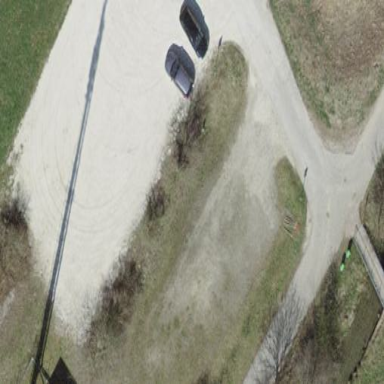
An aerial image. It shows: Parking area.